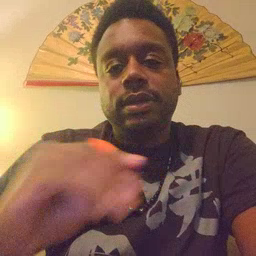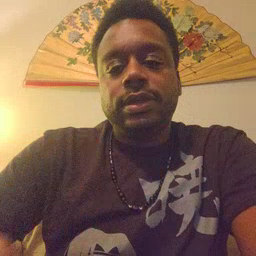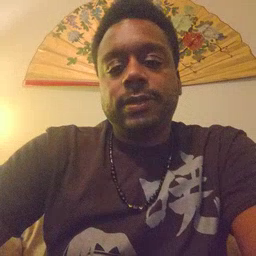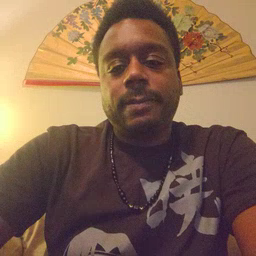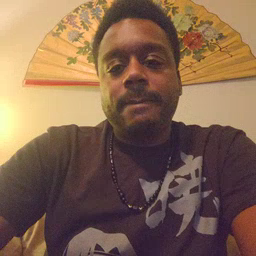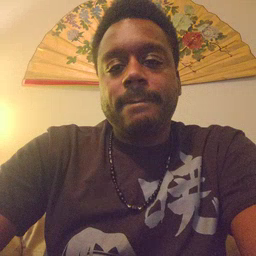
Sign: story